Question: I have written a game in an Otree Project, but every time i want to clean my database or start the server, this message appears. It only happens with my game, but not when an example game is using that command.
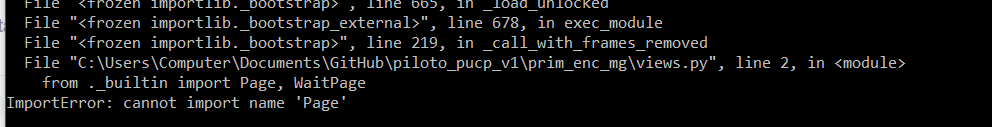
Answer: Look in your app for the folder '_builtin'. There should be a file '__init__.py' that has the same contents as every other app's '_builtin/__init__.py'. If not, copy it from the other app.